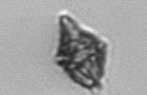
Label: Protoperidinium